Question: I have written a custom GUI for my WiX installer which works great, the only problem is the initial .NET installer looks pretty shoddy. We use WPF for the customised GUI which obviously cannot be used to update the .NET installer but I'd like to update the red CD image. How can I do this?
I found <URL> explaining how to change some images but they dont match the size of the cd image

As per Bob's comment I tried adding the following in 'BootstrapperApplicationRef' to no avail
'''
<bal:WixStandardBootstrapperApplication
LicenseFile="path o\license.rtf"
LogoFile="../emlogo.png"
/>
'''
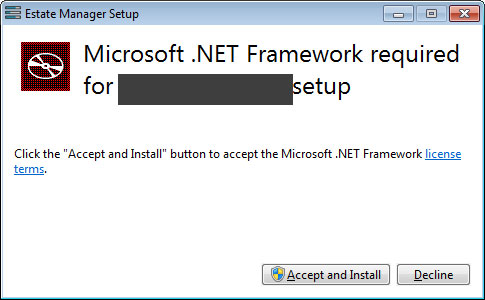
Answer: You can set it with the <URL>/@LogoFile attribute.